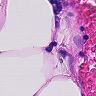
Metastatic tissue present: yes